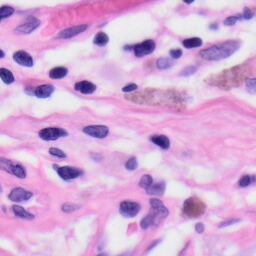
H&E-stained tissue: Skin